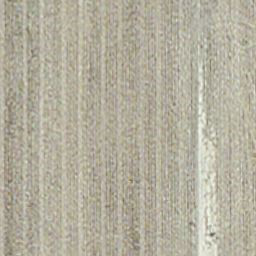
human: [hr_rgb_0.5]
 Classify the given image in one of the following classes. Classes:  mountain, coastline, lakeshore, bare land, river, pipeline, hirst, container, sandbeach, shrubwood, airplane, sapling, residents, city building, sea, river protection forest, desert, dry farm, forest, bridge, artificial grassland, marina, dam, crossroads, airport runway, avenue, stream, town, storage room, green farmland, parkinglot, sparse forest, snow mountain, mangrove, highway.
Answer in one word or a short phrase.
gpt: dry farm